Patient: sex M, age 53
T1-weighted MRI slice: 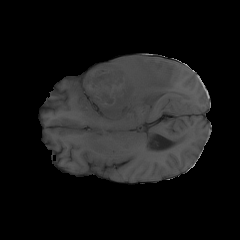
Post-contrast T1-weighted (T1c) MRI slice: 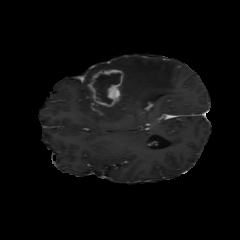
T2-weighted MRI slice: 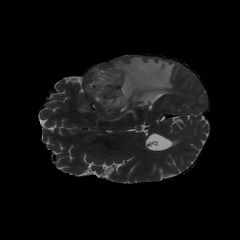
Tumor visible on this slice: yes
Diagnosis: Glioblastoma, IDH-wildtype
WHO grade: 4